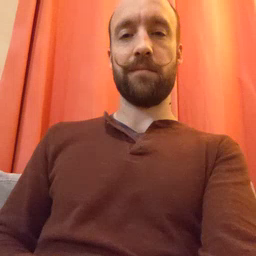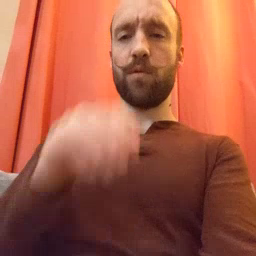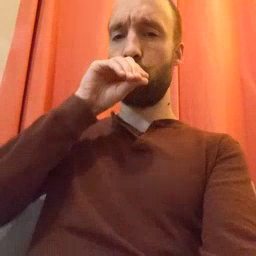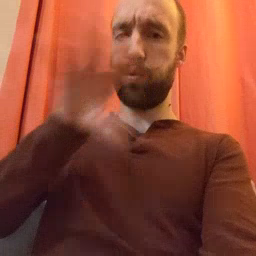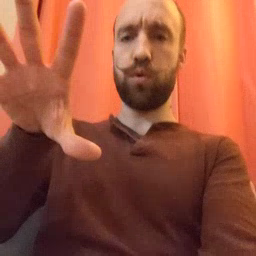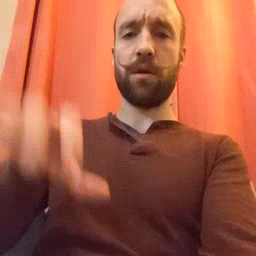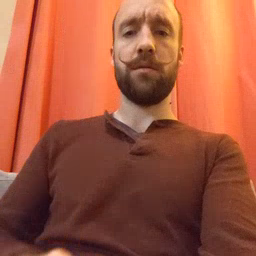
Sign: blow